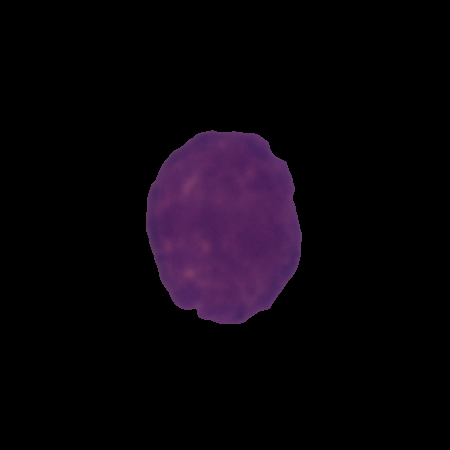
Label: healthy